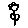
Label: flower